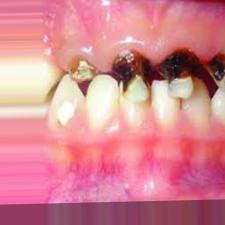
Condition: Caries